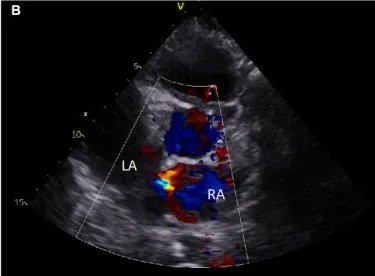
Initial transthoracic echocardiography. There was evidence of patent foramen ovale
(B). RA, right atrial cavity; RV, right ventricular cavity; LV, left ventricular cavity.
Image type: radiology (ultrasound)